Field crop: tomato
Growth stage: 1
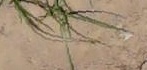
Species: cyperus